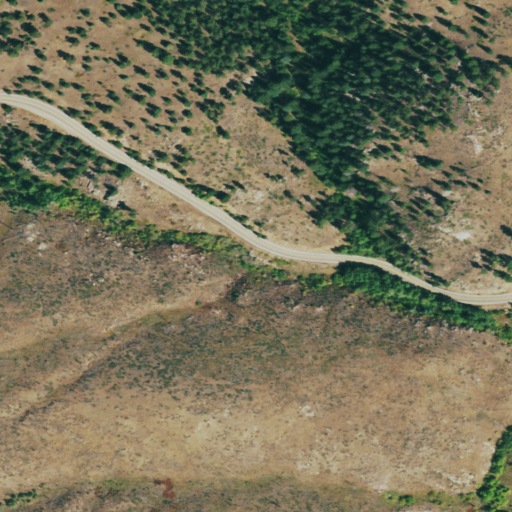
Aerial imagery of valley in Colorado named Retallack Gulch containing shrub, evergreen forest, open development, and low intensity development